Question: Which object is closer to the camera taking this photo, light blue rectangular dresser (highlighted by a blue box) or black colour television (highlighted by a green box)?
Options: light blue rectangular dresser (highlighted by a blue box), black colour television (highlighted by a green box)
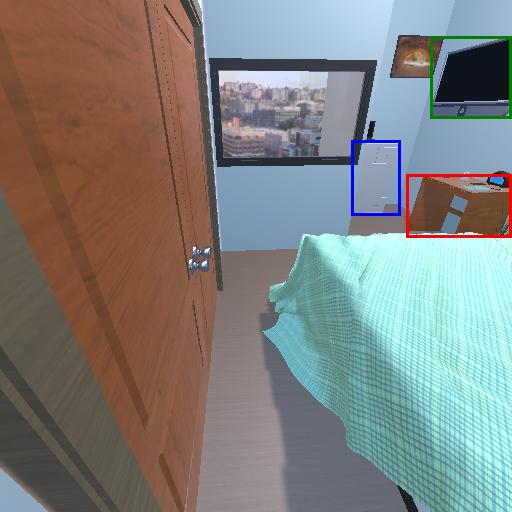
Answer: light blue rectangular dresser (highlighted by a blue box)